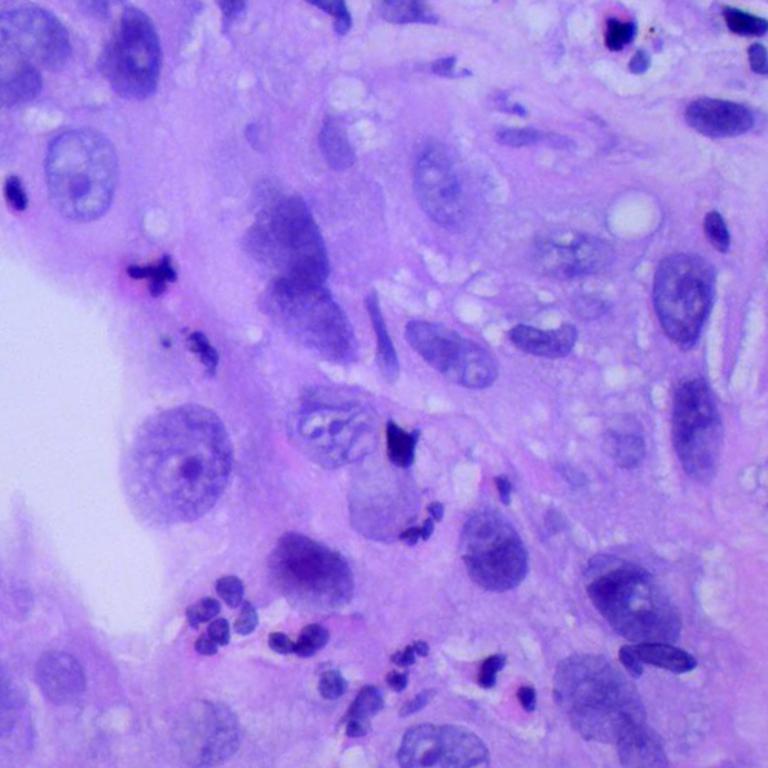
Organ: lung
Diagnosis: squamous carcinomas